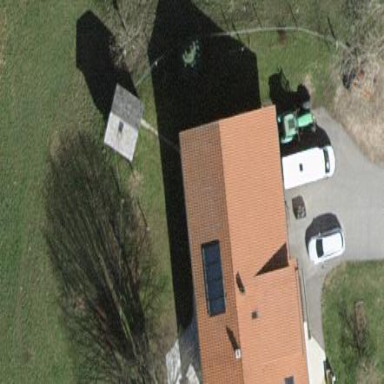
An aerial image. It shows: Detached building.